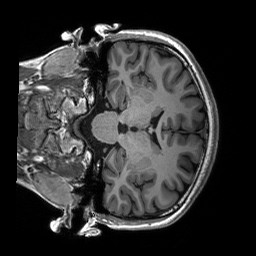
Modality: T1w
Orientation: coronal
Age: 23
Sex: female
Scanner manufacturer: siemens
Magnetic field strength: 3 T
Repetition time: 2.53 s
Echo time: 0.00227 s